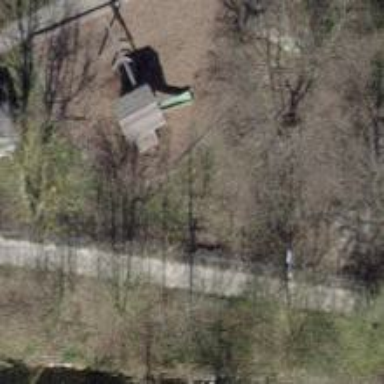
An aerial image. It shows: Playground area for leisure activities on the land.